Question: I'm building a new self-hosted wordpress website and would like to install the stats plugins.
I need to get the API key but when I go to Edit My Profile the API key is not here.
Then I tried from the Dashboard > Users > All Users > Admin .. still no API key.
- - - - - -
My self-hosted website is here : <URL>
Screenshot here :
<URL>

If someone knows how to get the API key please let me know!
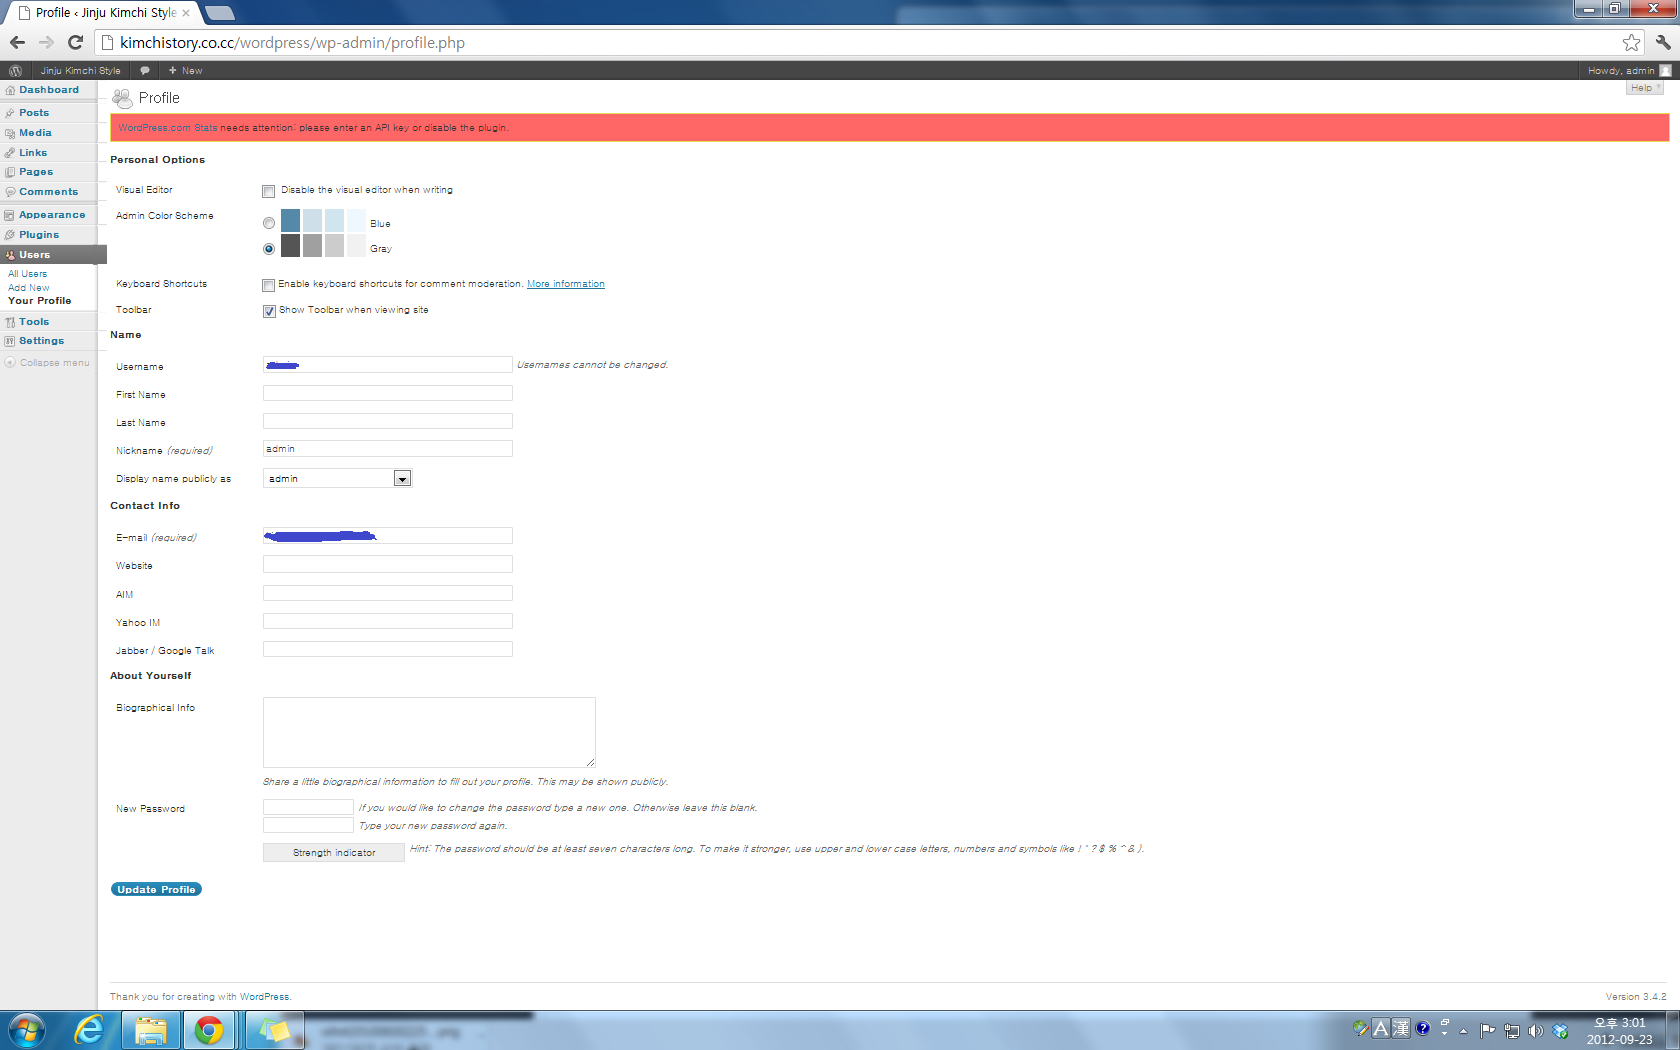
Answer: Self-hosted WordPress sites don't have an API key. The plugin is asking for your WordPress.com API key.
More info here: <URL>
>
### How do I get one?
For Akismet users: You can <URL> we will email you an API key. If you already have a WordPress.com account, your API key is listed on your profile page, which you can get to by clicking the "My Account" link in the top left when you're logged in.
### Where will my API key be?
It will be in your welcome email. To make sure you get the email, avoid free services like Hotmail and MSN and check your spam filter if it doesn't show up in a few minutes. (Also, consider whitelisting *@wordpress.com.)